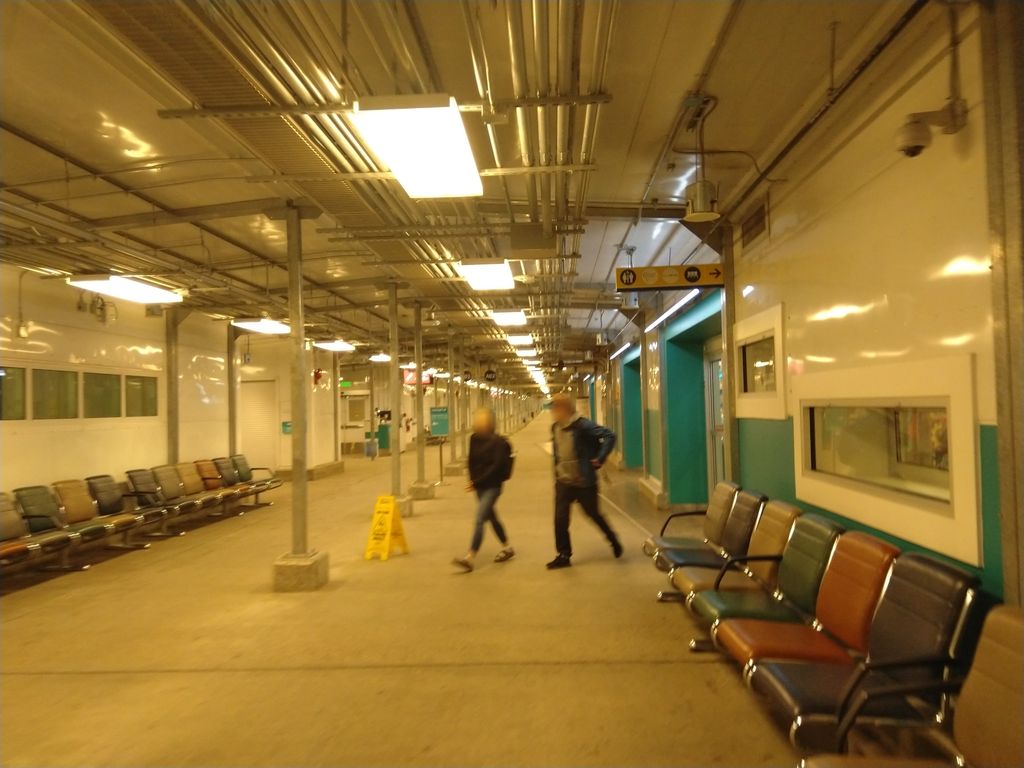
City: calgary